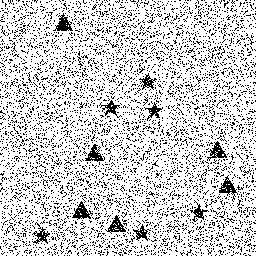
Squares: 0
Triangles: 6
Stars: 6
Total shapes: 12